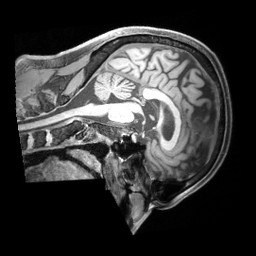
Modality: T1w
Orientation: sagittal
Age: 65
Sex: male
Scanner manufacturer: siemens
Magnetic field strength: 3 T
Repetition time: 1.97 s
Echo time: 0.00206 s